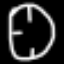
Label: clock